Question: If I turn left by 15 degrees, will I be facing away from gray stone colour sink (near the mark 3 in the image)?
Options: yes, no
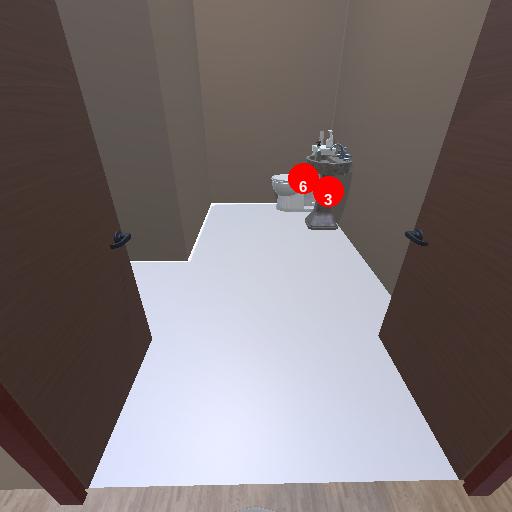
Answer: yes